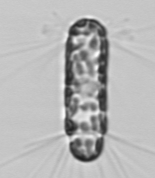
Label: Corethron_hystrix